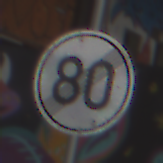
Verkehrszeichen: EndeGeschwindigkeit80
Umgebung: Roofed, Special
Tageszeit: Midday
Wetter: Overcast
Licht: Natural
Jahreszeit: NotSpecified
Kontrast: MediumContrast